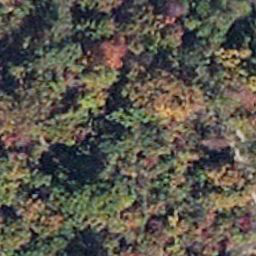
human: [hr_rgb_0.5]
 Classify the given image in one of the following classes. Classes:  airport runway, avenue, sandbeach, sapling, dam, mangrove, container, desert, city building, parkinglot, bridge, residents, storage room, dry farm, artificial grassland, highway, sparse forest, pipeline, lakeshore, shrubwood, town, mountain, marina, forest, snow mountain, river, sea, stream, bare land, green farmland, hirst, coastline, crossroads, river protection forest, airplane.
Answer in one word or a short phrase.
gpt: mangrove